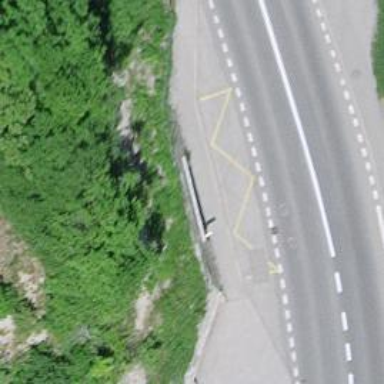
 serving as platform for public transportation."